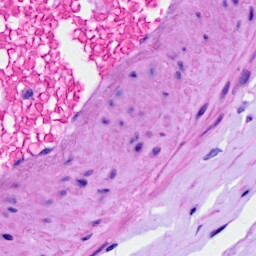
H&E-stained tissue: Ovarian